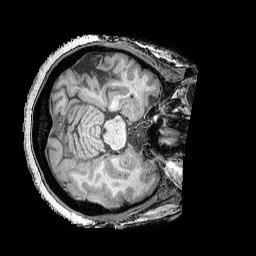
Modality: T1w
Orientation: axial
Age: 44
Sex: female
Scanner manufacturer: siemens
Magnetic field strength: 3 T
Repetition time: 2.25 s
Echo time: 0.00415 s